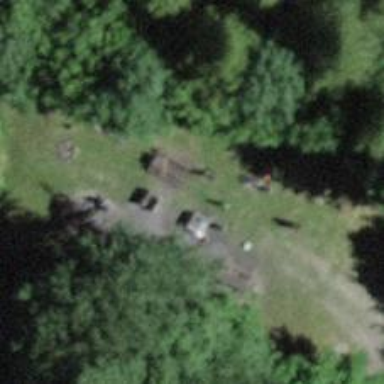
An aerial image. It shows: Barbecue facility.